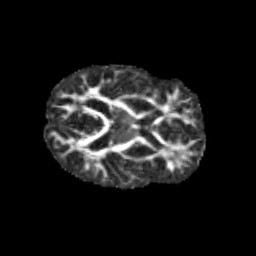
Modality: FA
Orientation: axial
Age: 10
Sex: male
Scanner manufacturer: siemens
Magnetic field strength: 3 T
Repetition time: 3.8 s
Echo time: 0.07 s